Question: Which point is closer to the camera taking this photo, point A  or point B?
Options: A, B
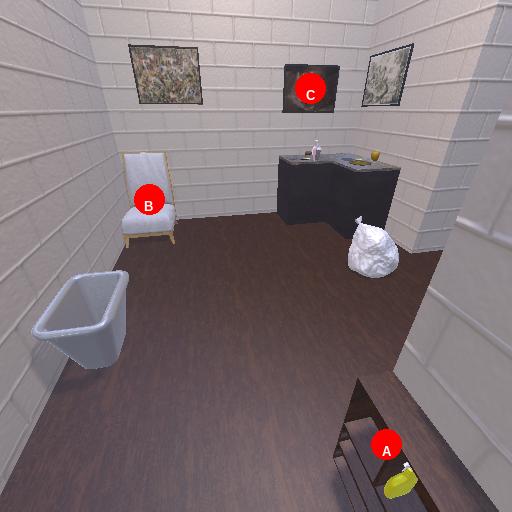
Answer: A